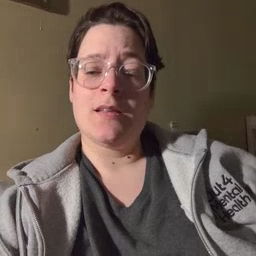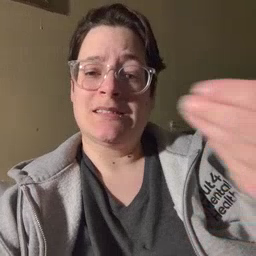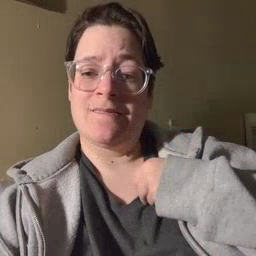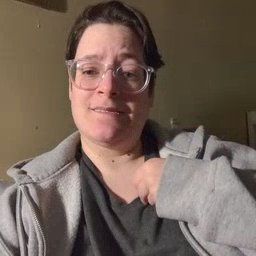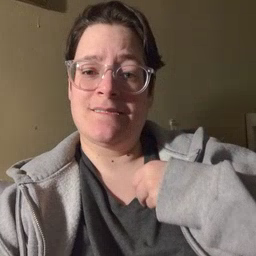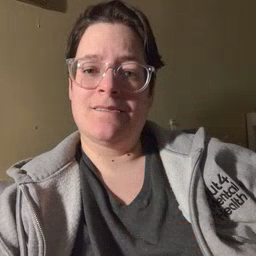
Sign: give